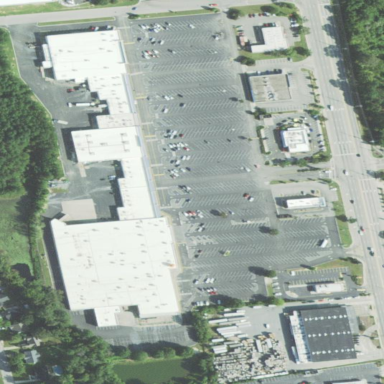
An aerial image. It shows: Retail area.